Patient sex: F
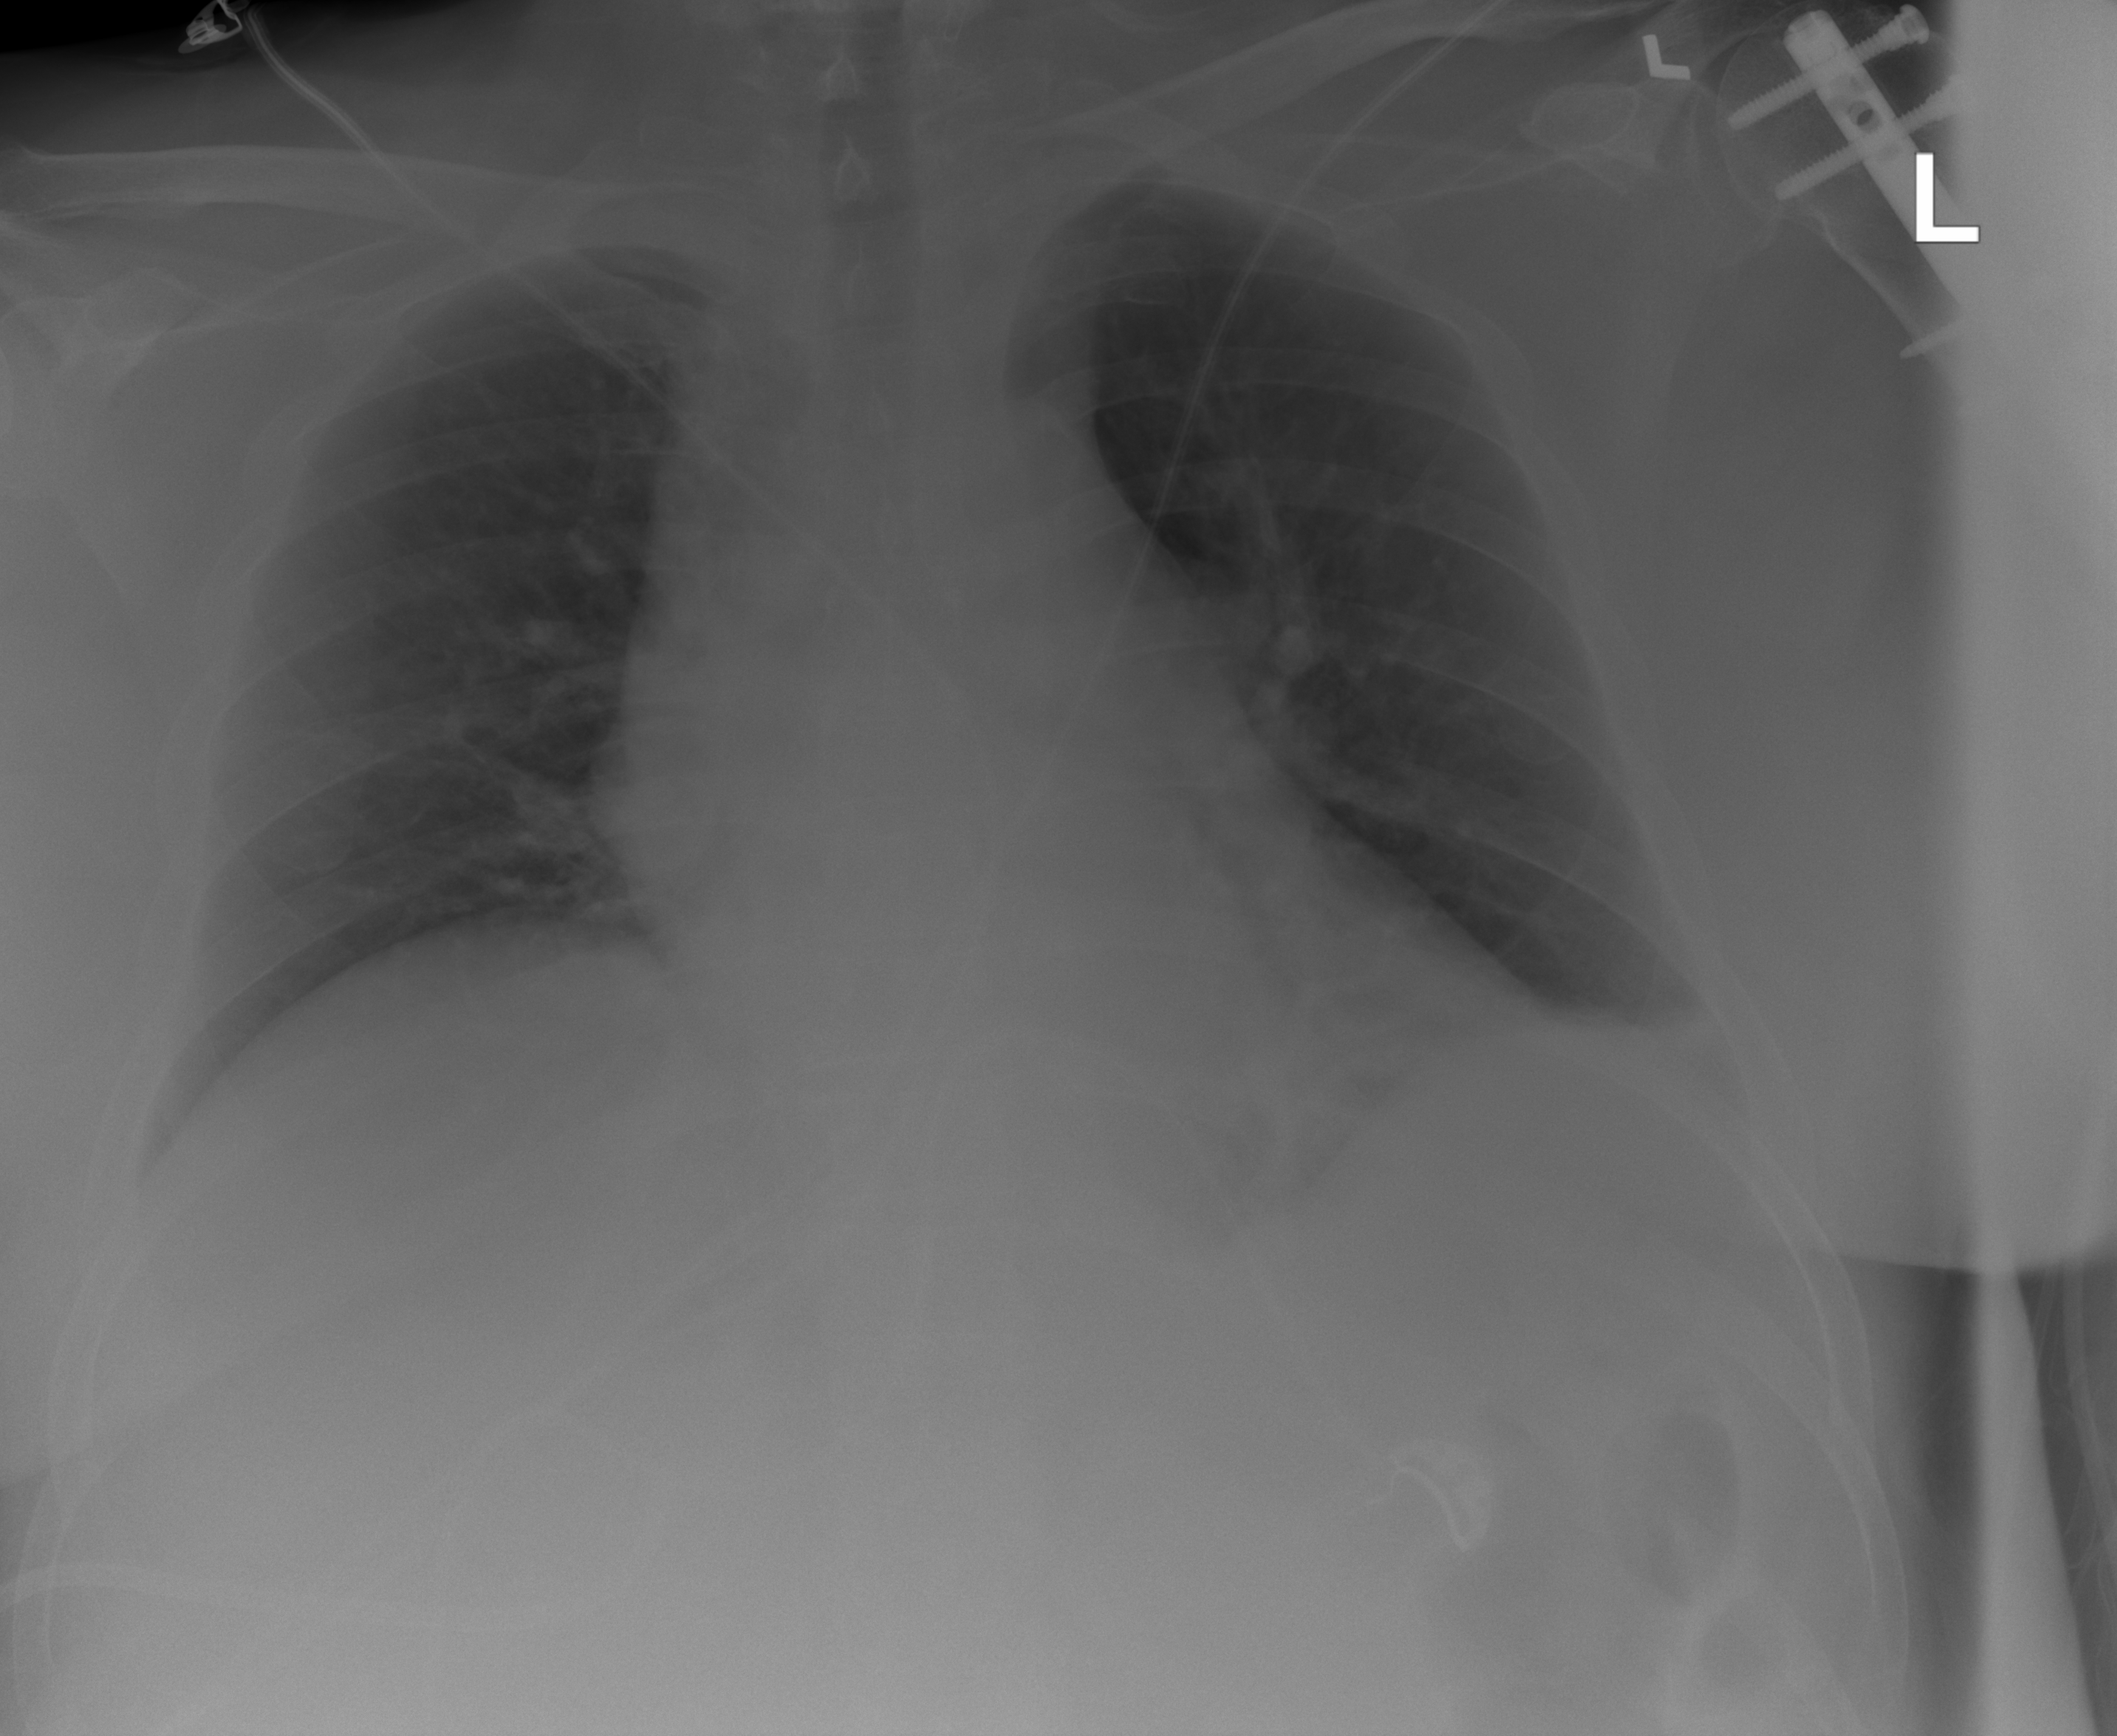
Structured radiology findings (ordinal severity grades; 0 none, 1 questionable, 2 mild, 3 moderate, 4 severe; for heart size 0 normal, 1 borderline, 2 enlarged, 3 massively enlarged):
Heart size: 1
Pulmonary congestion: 0
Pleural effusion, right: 0
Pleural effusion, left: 2
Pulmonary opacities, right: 0
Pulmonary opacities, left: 0
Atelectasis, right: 0
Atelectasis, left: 0